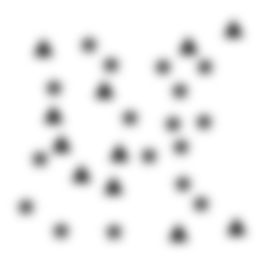
Squares: 0
Triangles: 11
Stars: 17
Total shapes: 28